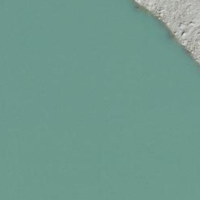
EUNIS habitat code: 14
Species observed at this site:
Corvus corax